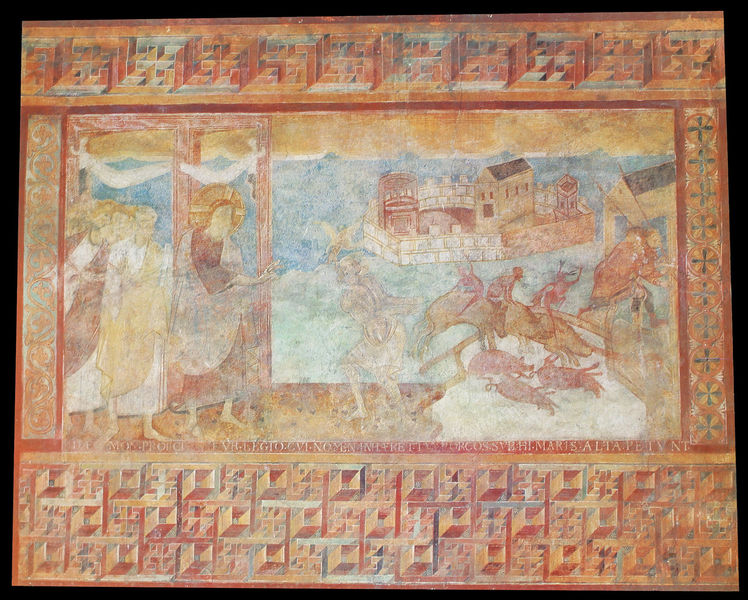
Titel: Wandmalerei im Mittelschiff von St. Georg in Reichenau-Oberzell
Standort: Reichenau-Oberzell, St. Georg, Stiftskirche (EU - D - BW - Bodenseegebiet)
Schlagwörter: blau, vogel, wasser, gelb, menschen, stadt, fenster, dach, haus, rot, tiere, muster, rahmen, gold, bauern, pferde, reiter, ranken, schrift, fischer, mauer, schweine, inschrift, ornamente, wandmalerei, unscharf, flucht, schwein, burg, türme, kreise, quadrate, nimbus, christus, jesus, antik, mittelalter, stall, heiliger, heilige, fresko, jünger, wandbild, stiere, fresco, mäander, latein, glorie